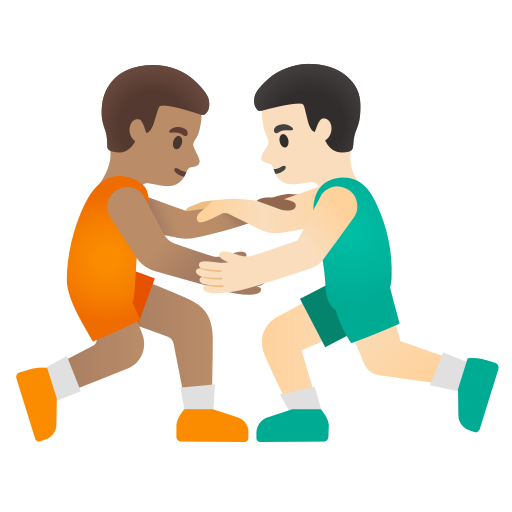
Emoji: 👨🏽‍🫯‍👨🏻